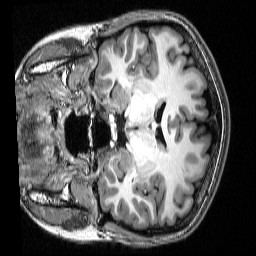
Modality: T1w
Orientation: coronal
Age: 20
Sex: female
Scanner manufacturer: siemens
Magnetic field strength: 3 T
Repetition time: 2.53 s
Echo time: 0.00339 s